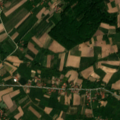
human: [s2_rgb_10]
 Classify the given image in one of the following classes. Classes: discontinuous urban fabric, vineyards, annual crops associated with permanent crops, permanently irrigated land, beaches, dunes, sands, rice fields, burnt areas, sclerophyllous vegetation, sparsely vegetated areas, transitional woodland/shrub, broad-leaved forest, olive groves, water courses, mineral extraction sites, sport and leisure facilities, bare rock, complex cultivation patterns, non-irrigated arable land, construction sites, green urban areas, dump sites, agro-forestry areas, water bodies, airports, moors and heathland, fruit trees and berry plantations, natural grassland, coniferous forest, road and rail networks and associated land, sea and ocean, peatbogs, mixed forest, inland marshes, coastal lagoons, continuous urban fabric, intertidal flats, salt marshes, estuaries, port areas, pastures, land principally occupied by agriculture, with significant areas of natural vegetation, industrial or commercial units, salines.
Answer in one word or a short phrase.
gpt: non-irrigated arable land, complex cultivation patterns, broad-leaved forest